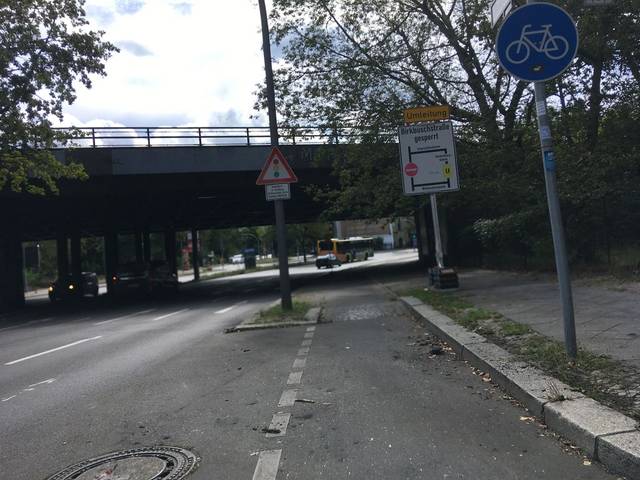
Region: Germany
Coordinates: 52.454, 13.319